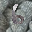
Label: 6